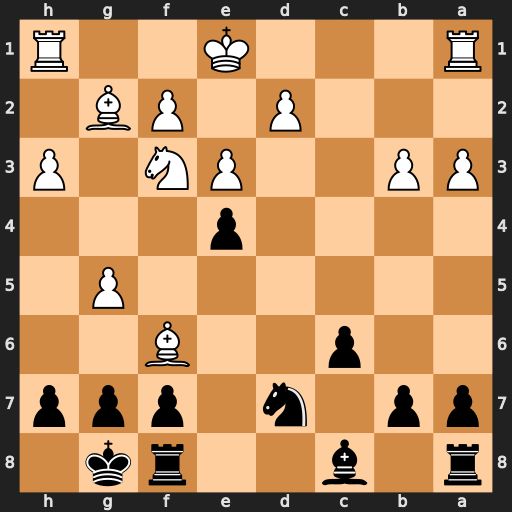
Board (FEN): r1b2rk1/pp1n1ppp/2p2B2/6P1/4p3/PP2PN1P/3P1PB1/R3K2R
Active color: b
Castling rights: KQ
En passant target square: -
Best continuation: exf3 Bxf3 gxf6